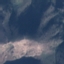
Land use / land cover: HerbaceousVegetation